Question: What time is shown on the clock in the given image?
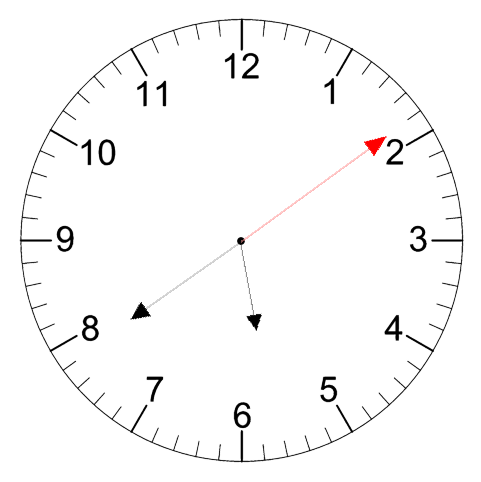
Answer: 05:39:09